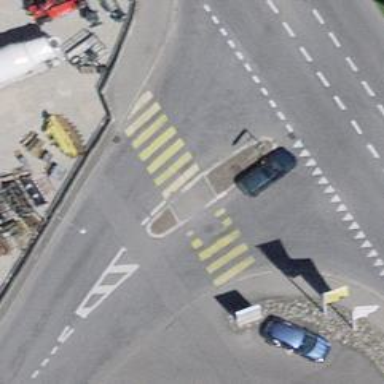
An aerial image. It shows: Uncontrolled zebra crossing with pedestrian island.